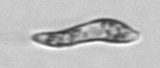
Label: Euglena